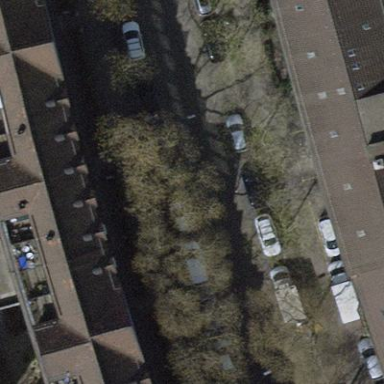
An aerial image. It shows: Parking lane for vehicles.